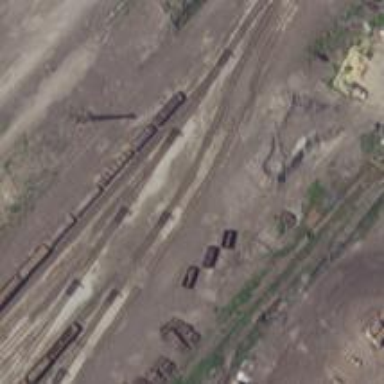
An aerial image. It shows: Railway spur service.